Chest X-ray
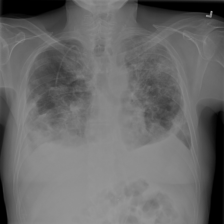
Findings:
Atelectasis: positive
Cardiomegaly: negative
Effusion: positive
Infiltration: negative
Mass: negative
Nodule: negative
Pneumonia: negative
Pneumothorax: negative
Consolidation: positive
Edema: negative
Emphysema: negative
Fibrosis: negative
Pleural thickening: negative
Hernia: negative